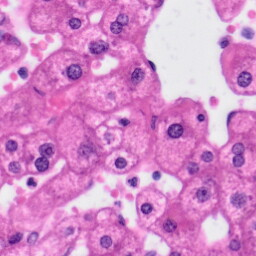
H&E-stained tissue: Liver